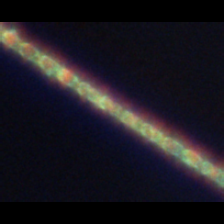
Taxon: Skeletonema
Group: Diatoms